Field crop: maize
Growth stage: 2
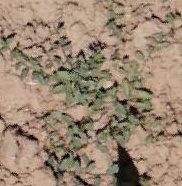
Species: convolvulus